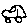
Label: car